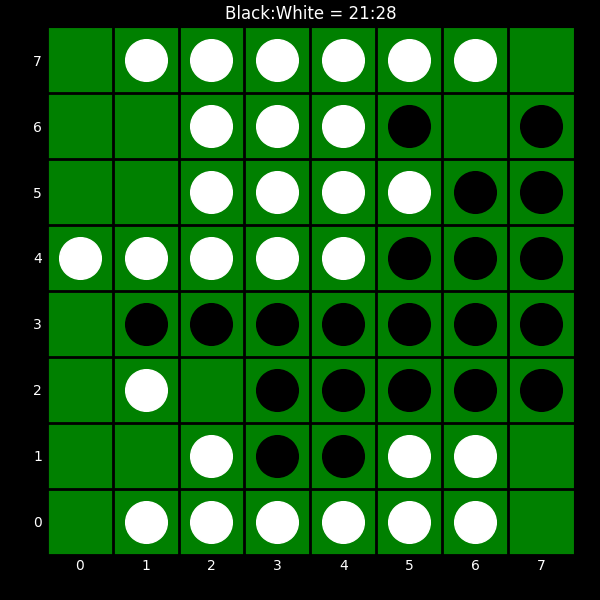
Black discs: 21
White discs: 28